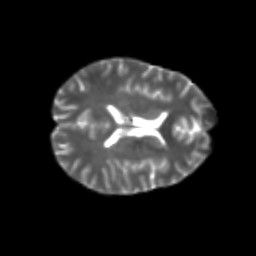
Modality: T2w
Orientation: axial
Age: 22
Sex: female
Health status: healthy
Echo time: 0.074 s